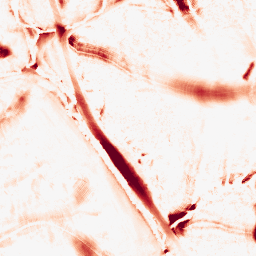
Category: morphological
Decomposition family: morphological
Decomposition parameters: operation: opening
size: 20
Upsampling method: sinc_blackman
Upsampling parameters: scale: 4
kernel_size: 16
Upsampling scale: 4